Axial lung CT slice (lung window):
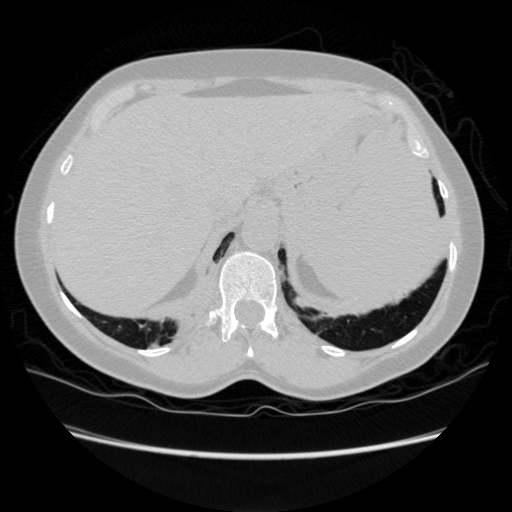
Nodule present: no